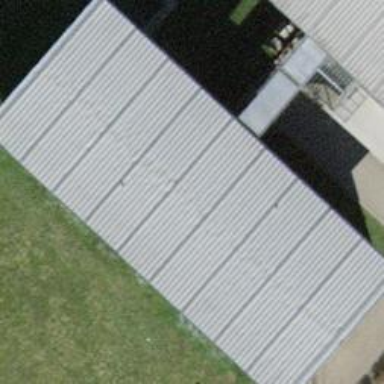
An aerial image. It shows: Flat-roofed school building.